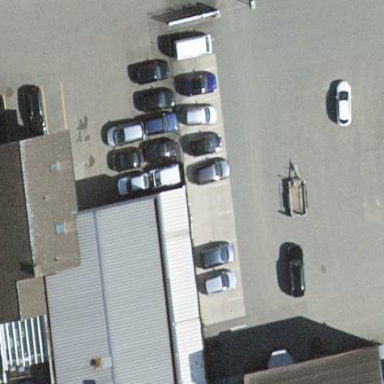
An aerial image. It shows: Building that houses car repair shop.